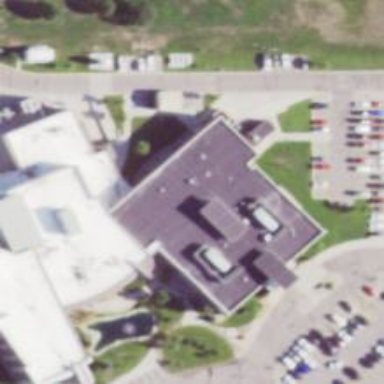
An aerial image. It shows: Healthcare clinic.